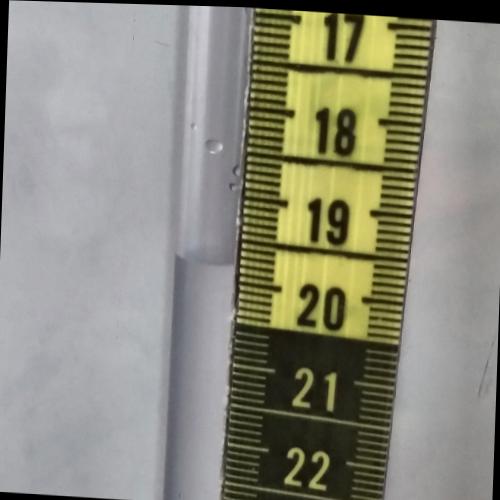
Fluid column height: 19.8 cm